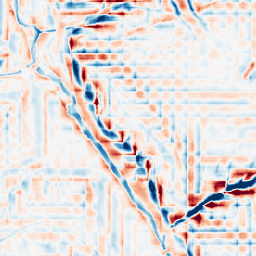
Category: wavelet
Decomposition family: wavelet_dwt
Decomposition parameters: wavelet: db2
level: 4
Upsampling method: sinc_hamming
Upsampling parameters: scale: 2
kernel_size: 4
Upsampling scale: 2